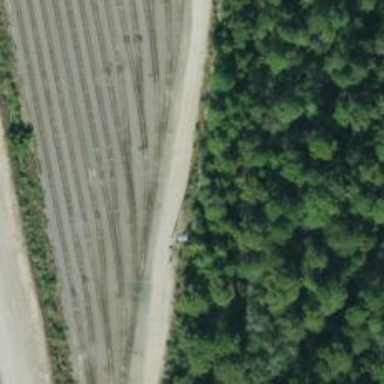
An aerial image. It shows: Railway siding with rails.